Question: In IntelliJ IDEA, is there a way with splitting editor tabs (split vertically/horizontally regardless) to just send a particular file to a newly split tab without leaving a copy in the original tab? (that I then have to close each time)
I work a lot with splitting editor tabs and it's a waste of time and focus that for every new split I have to also close the old tab (99,9% of time I use one tab per file).
It would be great to know if there already is a way to do what I want so I can use it or prepare a feature request.. or write a plug-in :>
Cheerio!

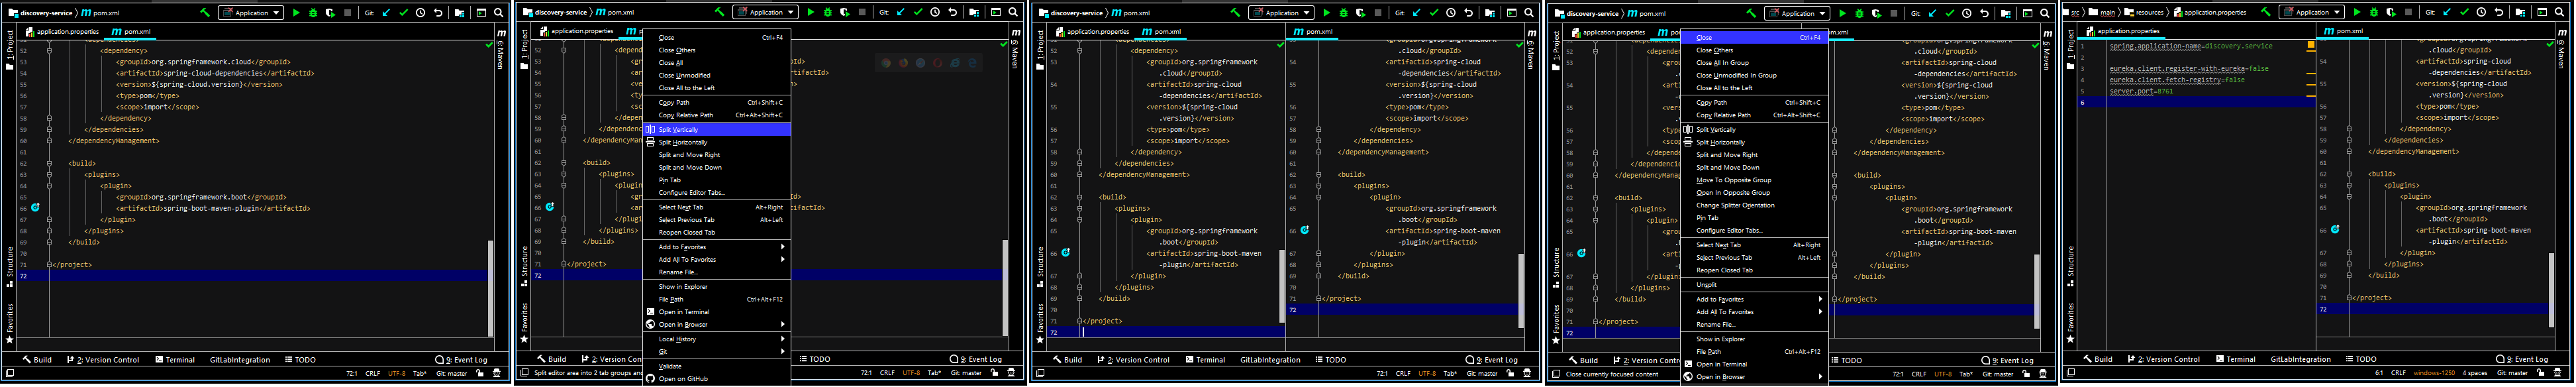
Answer: Use the actions in the editor tab context menu:
<URL>